Interaction volume radius: 5 \u00c5
Interaction volume height: 25 \u00c5
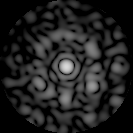
Disorder parameter: 0.7326